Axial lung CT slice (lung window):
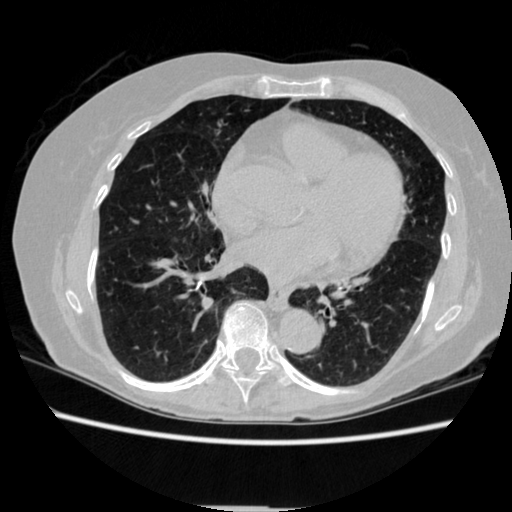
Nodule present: no